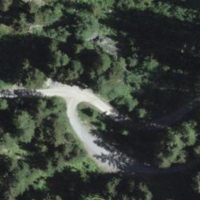
EUNIS habitat code: 43
Species observed at this site:
Campanula trachelium